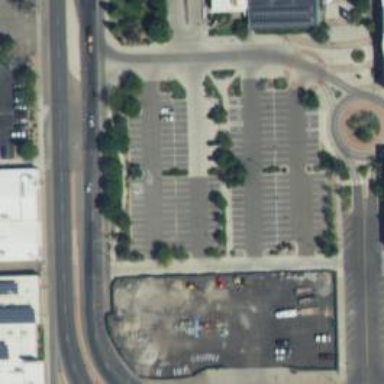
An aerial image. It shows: Parking space.